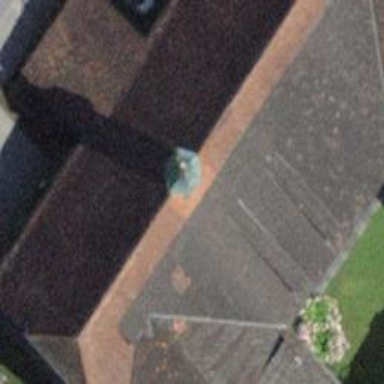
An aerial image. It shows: Bell tower classified as man-made tower.